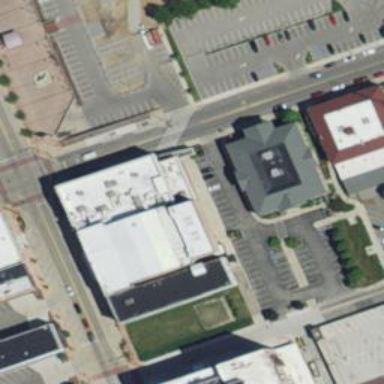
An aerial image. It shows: Theater building.